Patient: sex F, age 26
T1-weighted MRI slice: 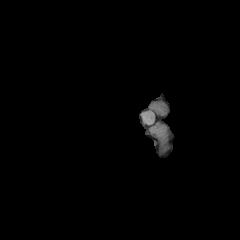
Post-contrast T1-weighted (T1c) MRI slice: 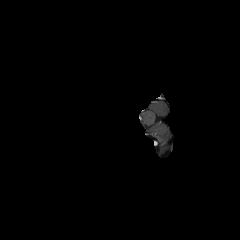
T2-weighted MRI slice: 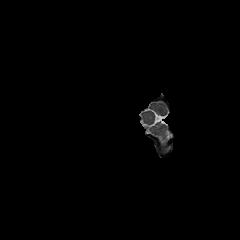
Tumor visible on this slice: no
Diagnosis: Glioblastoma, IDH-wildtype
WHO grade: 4